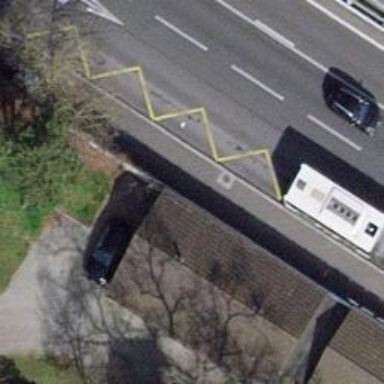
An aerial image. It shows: Asphalt sidewalk with platform for public transport. The platform has shelter.